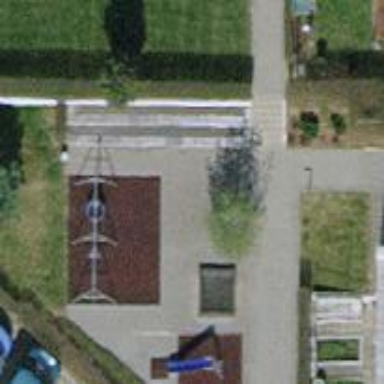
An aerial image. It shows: Playground area for leisure land.